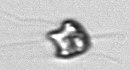
Label: Pyramimonas_longicauda